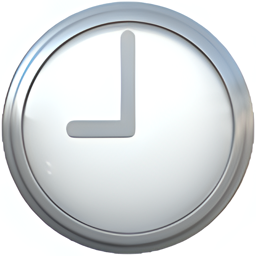
Name: clock face nine oclock
Emoji: 🕘
Group: Travel & Places
Sub-group: time